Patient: sex F, age 26
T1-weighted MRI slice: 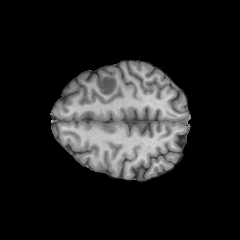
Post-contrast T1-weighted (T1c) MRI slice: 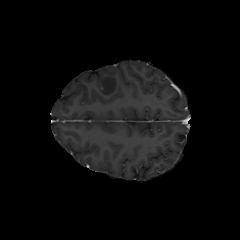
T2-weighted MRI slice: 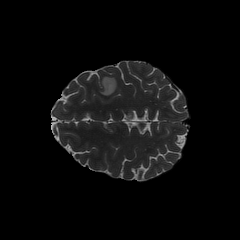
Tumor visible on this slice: yes
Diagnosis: Astrocytoma, IDH-mutant
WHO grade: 2